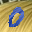
Label: 0